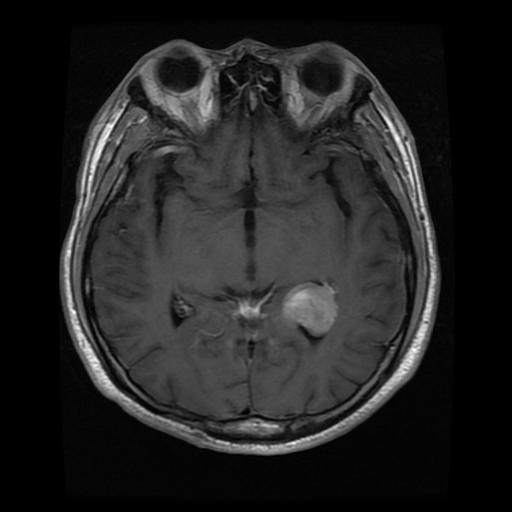
Label: meningioma